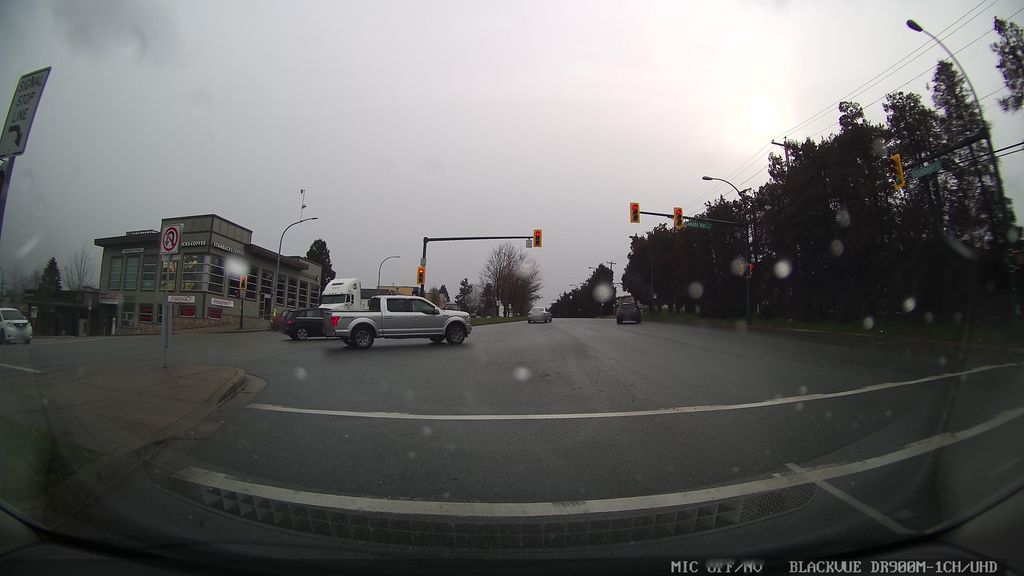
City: vancouver